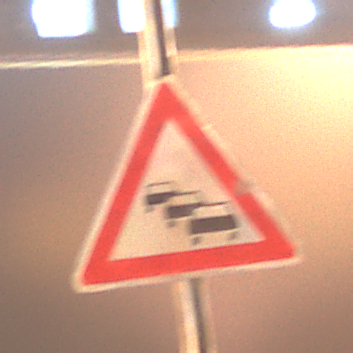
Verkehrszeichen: Stau
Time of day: Night
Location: Outdoor (Urban)
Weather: Clear
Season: NotSpecified
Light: Artificial